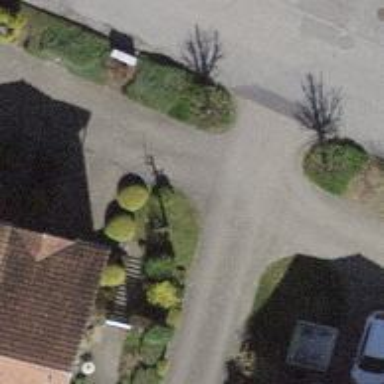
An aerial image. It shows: Service road with paving stones.